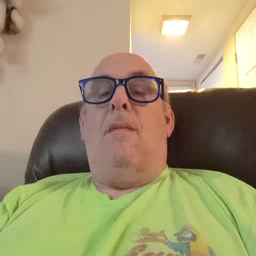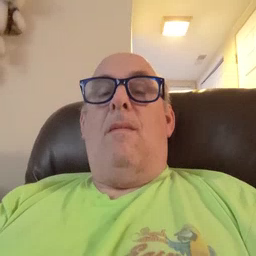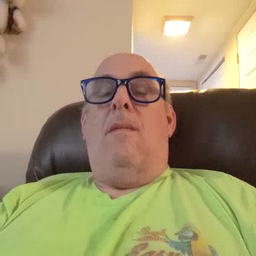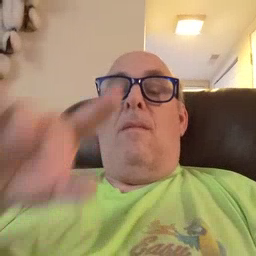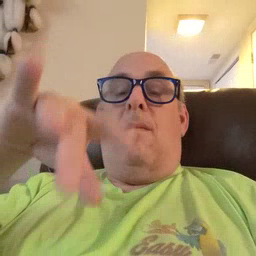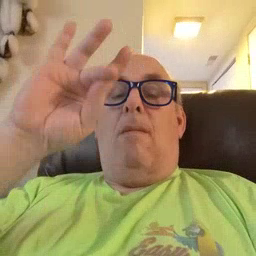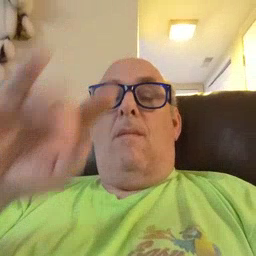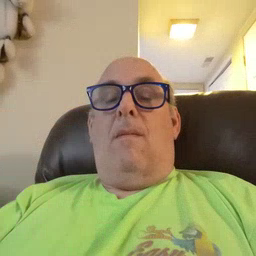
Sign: find